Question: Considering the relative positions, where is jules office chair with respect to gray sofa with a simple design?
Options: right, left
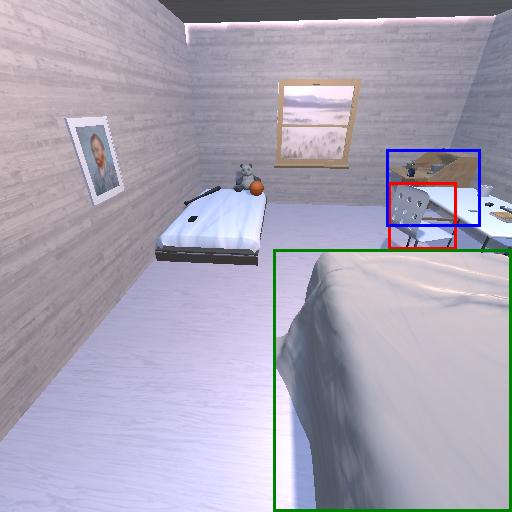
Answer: right